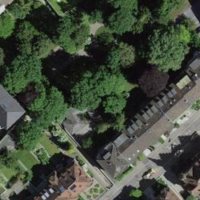
EUNIS habitat code: 54
Species observed at this site:
Armadillidium nasatum